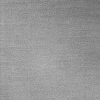
Atmospheric dust classification: dusty